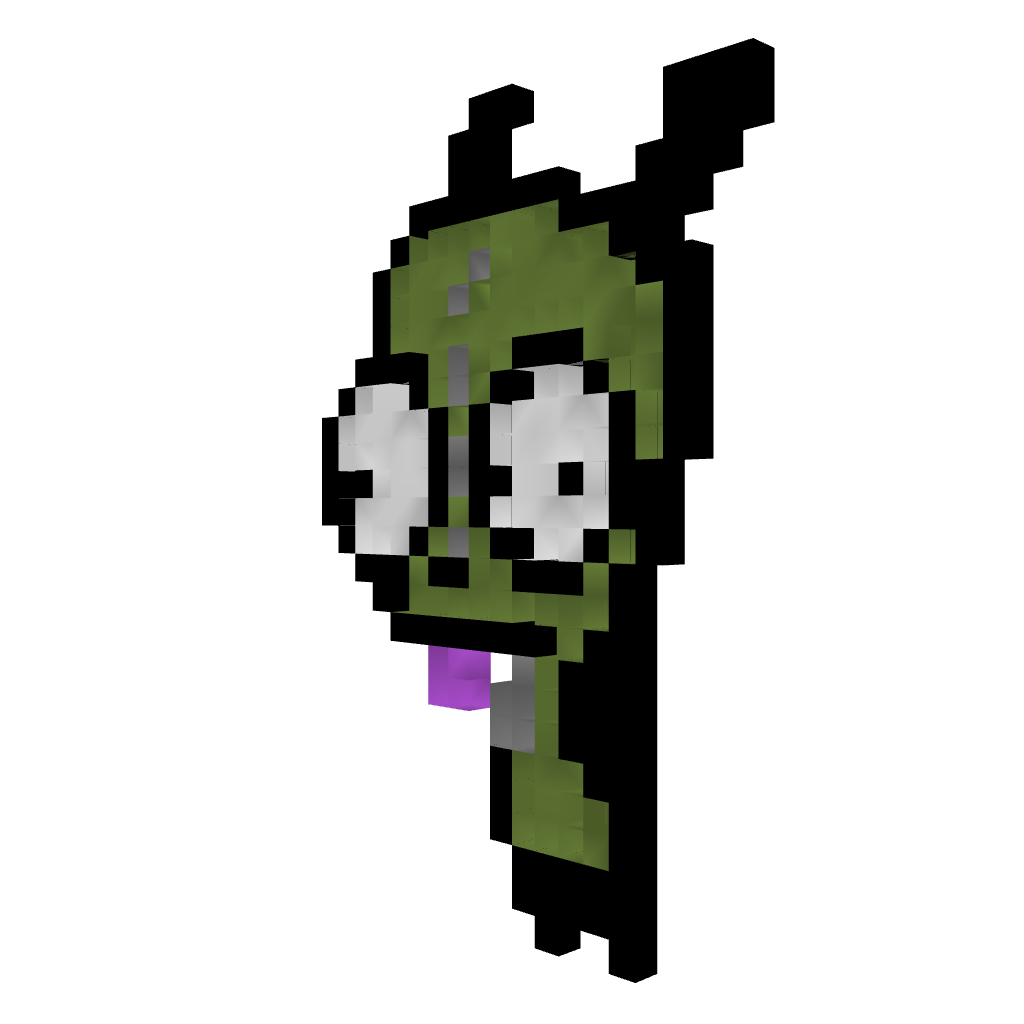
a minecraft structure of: Gir Pixel Art bad low quality